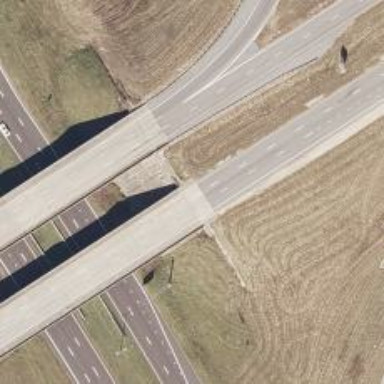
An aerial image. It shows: Bridge crossing over highway trunk expressway.